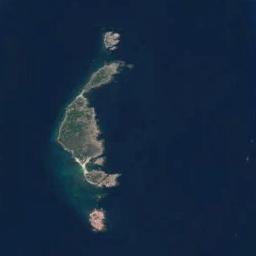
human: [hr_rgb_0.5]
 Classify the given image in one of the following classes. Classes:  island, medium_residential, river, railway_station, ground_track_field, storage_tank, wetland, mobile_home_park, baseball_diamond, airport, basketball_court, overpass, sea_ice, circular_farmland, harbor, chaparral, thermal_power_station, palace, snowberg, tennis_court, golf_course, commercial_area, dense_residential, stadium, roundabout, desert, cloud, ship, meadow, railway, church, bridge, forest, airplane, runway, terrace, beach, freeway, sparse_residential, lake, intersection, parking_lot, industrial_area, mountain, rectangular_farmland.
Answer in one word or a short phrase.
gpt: island